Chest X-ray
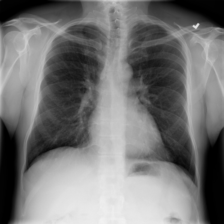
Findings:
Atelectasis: negative
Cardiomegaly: negative
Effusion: negative
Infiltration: negative
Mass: negative
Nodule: negative
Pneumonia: negative
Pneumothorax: negative
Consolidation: negative
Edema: negative
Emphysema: negative
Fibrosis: negative
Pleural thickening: negative
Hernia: negative